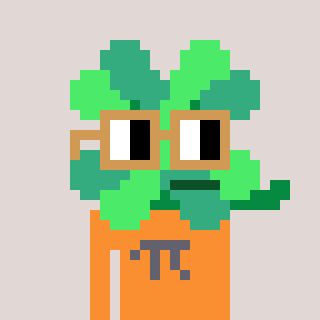
a pixel art character with square brown glasses, a clover-shaped head and a orange-colored body on a warm background